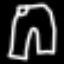
Label: pants